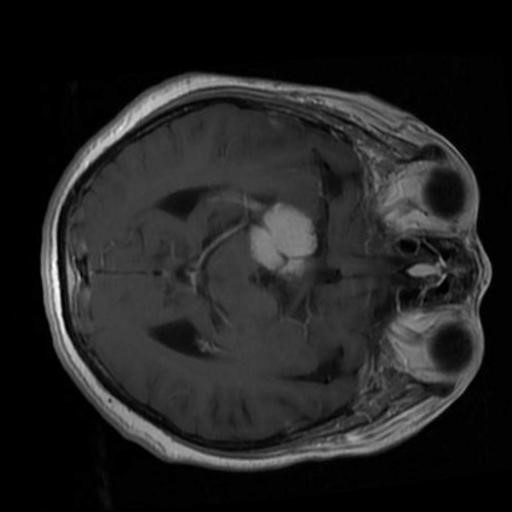
Label: brain_menin